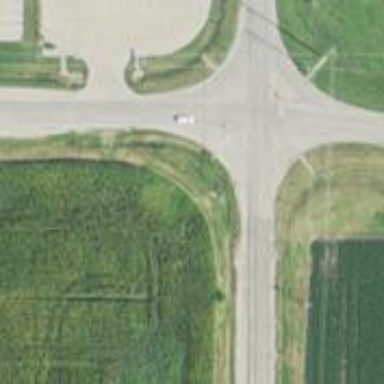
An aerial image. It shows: Tertiary link road with asphalt surface.